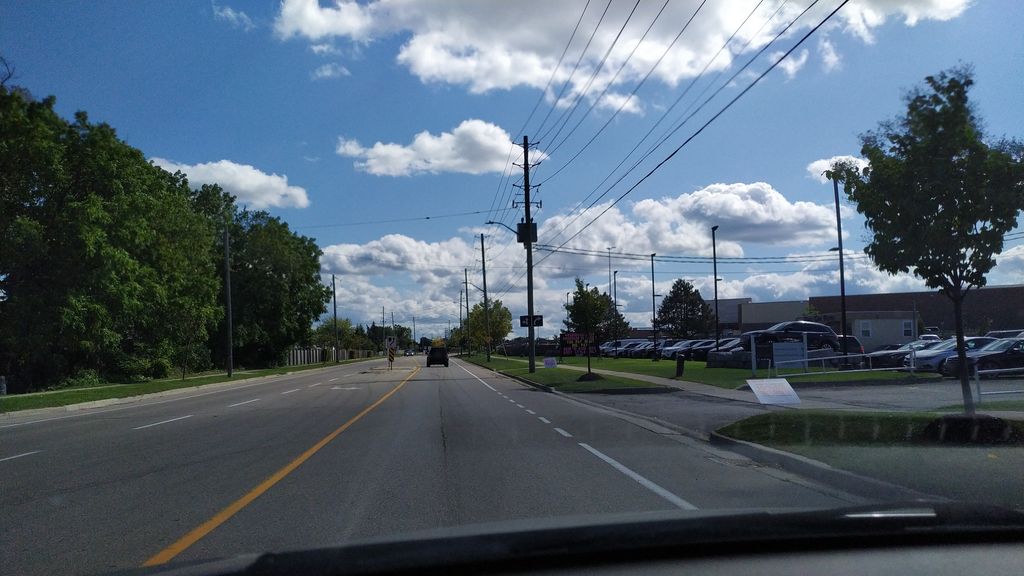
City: kitchener-waterloo